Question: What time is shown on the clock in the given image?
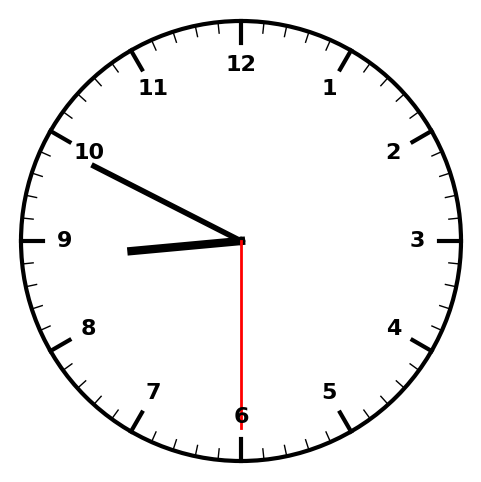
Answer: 08:49:30